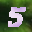
Label: 5